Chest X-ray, AP view. Patient: 46 years old, sex M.
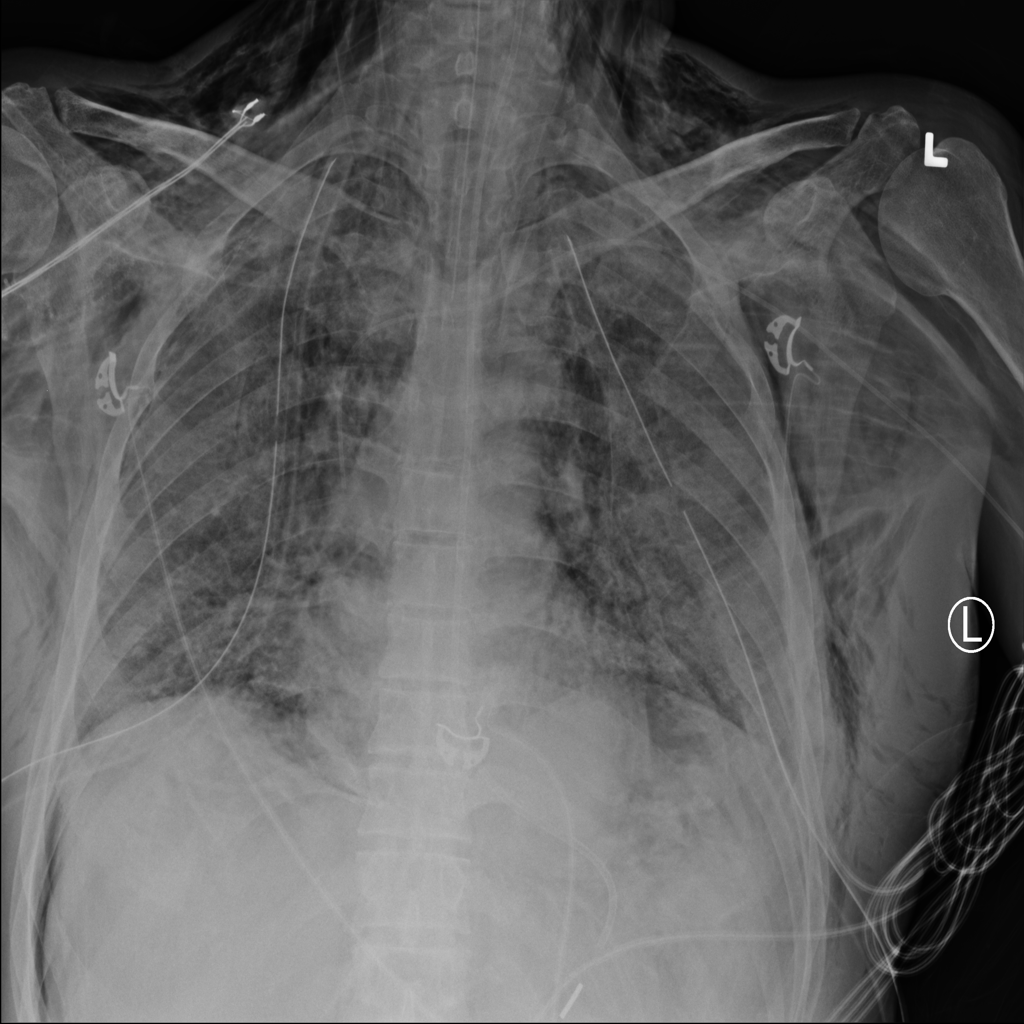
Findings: Emphysema, Infiltration